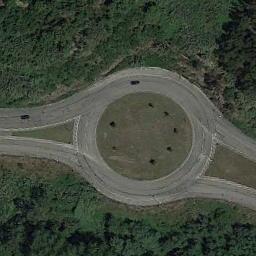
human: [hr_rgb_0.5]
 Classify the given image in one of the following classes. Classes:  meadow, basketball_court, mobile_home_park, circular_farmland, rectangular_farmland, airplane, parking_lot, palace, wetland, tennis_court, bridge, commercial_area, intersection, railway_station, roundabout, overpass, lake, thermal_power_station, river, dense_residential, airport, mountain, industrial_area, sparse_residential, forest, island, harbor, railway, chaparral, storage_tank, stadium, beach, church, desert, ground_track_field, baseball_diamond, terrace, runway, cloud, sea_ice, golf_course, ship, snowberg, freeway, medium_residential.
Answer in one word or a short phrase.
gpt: roundabout